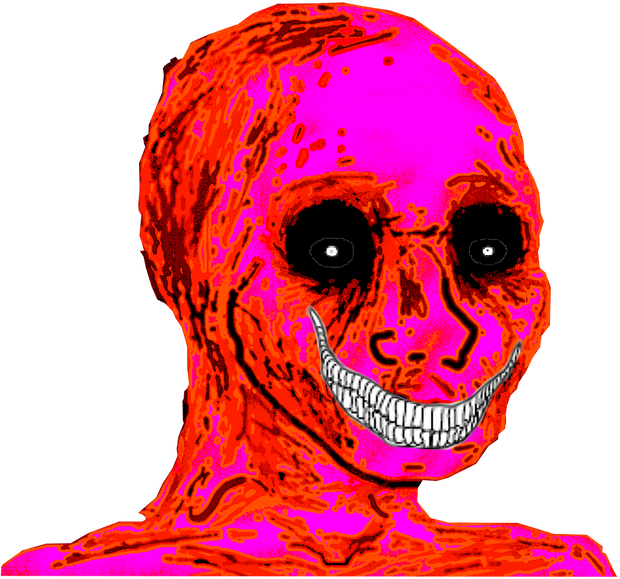
Label: 5_Oomer